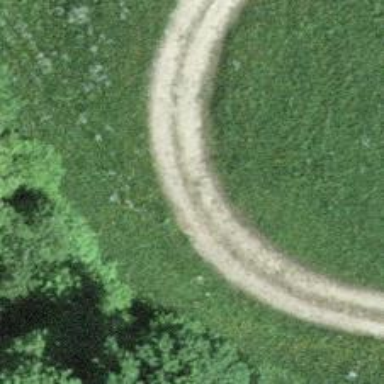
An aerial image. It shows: Track with grade 2 gravel surface.